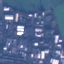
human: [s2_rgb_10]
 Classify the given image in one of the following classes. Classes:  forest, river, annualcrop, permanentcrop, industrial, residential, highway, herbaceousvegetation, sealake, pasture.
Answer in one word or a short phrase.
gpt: Industrial